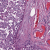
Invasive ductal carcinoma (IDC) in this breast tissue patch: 1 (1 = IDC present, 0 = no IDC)